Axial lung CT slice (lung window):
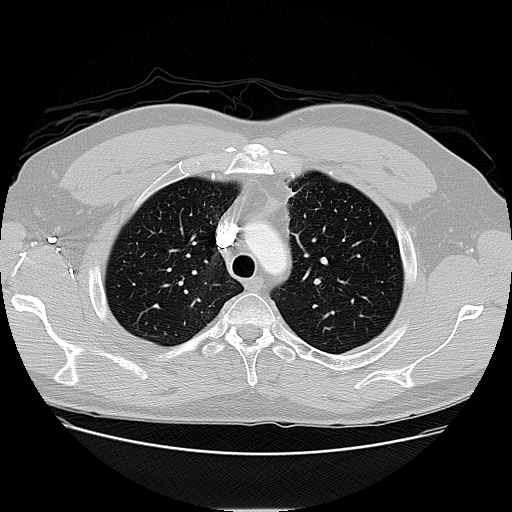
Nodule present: no